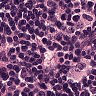
Metastatic tissue present: yes